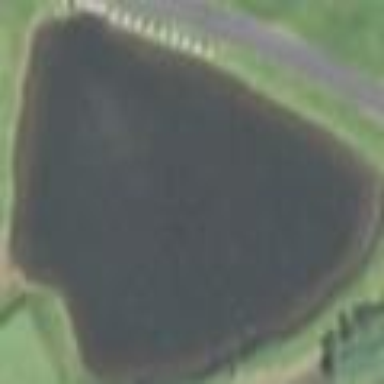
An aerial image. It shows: Water hazard in golf course. The hazard is natural water feature.